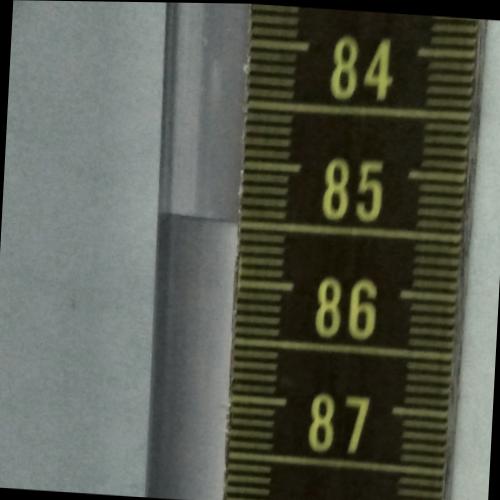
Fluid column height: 85.5 cm